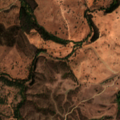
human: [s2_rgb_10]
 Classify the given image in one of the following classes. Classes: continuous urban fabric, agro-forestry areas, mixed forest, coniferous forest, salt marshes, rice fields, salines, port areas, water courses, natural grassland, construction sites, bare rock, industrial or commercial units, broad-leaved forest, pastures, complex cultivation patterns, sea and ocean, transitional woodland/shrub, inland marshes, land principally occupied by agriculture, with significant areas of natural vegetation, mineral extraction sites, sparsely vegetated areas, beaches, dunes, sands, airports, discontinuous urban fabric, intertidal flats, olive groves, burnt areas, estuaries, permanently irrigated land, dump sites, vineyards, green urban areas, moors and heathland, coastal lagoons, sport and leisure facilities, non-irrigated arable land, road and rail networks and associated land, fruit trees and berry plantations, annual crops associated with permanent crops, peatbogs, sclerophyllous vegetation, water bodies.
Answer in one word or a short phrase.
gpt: non-irrigated arable land, land principally occupied by agriculture, with significant areas of natural vegetation, agro-forestry areas, broad-leaved forest, transitional woodland/shrub